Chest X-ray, AP view. Patient: 82 years old, sex M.
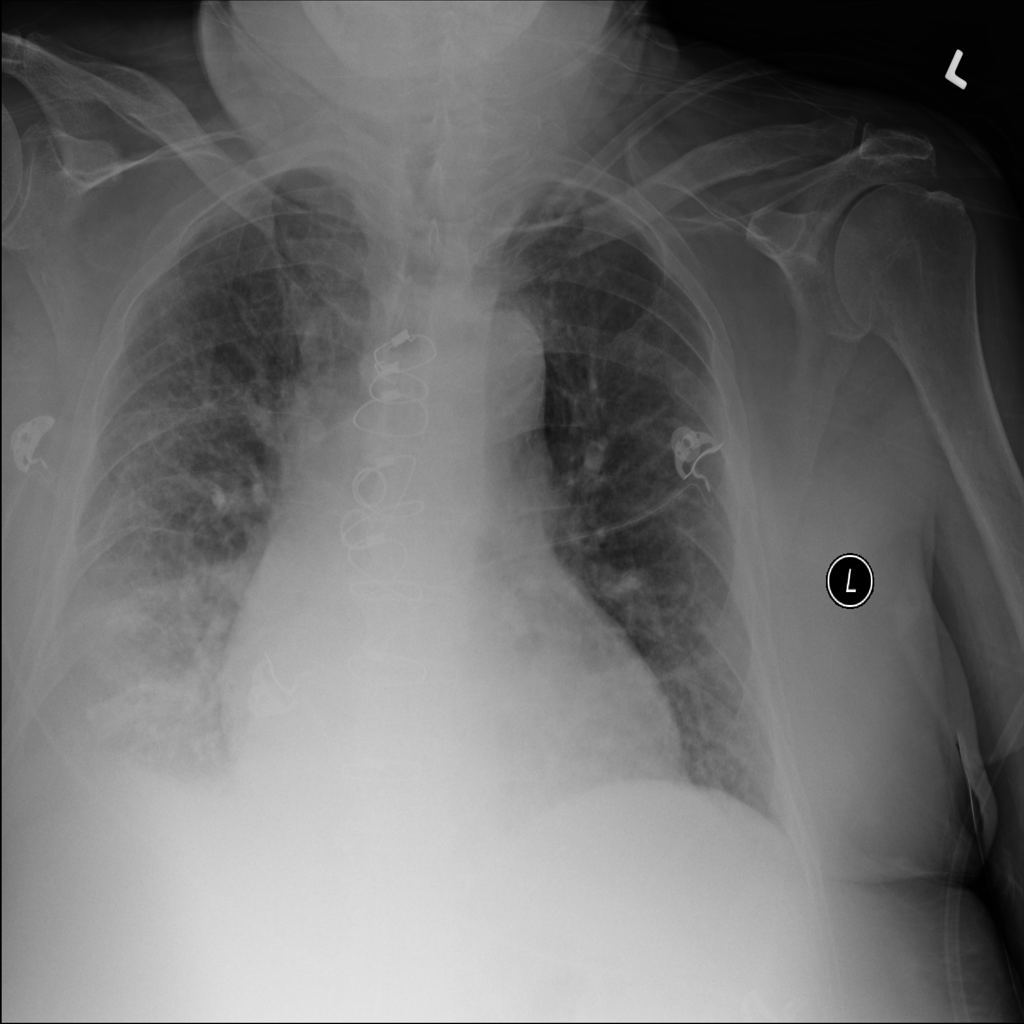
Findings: Effusion